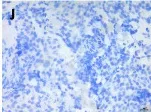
Histopathologic stains from thymic (A-J). Showed the thymic tumor cells were cytoplasmic negative CK7 (400X).
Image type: pathology (immunostaining)